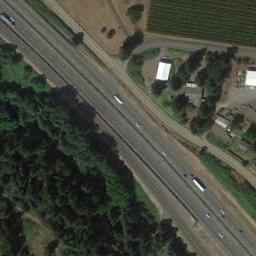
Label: freeway